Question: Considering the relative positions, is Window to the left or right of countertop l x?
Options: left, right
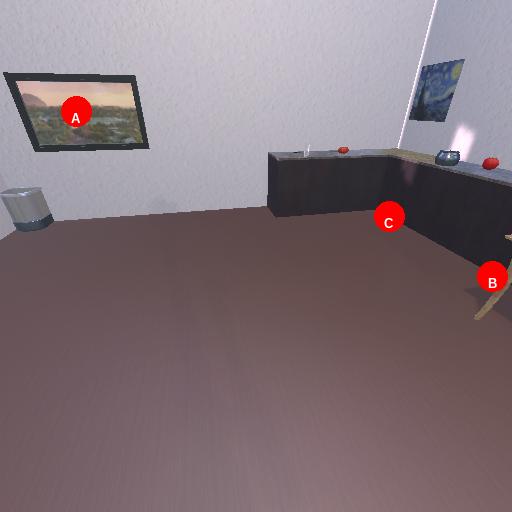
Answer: left